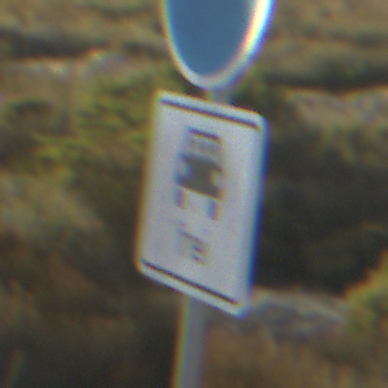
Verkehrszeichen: MehrfachbesetzePersonenkraftwagenFrei
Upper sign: Busssonderstreifen
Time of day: SunriseSunset
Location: Outdoor (Nature)
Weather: PartlyCloudy
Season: NotSpecified
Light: Natural